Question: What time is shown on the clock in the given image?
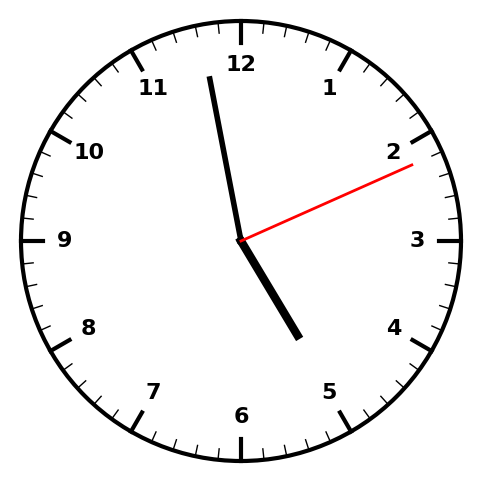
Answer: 04:58:11